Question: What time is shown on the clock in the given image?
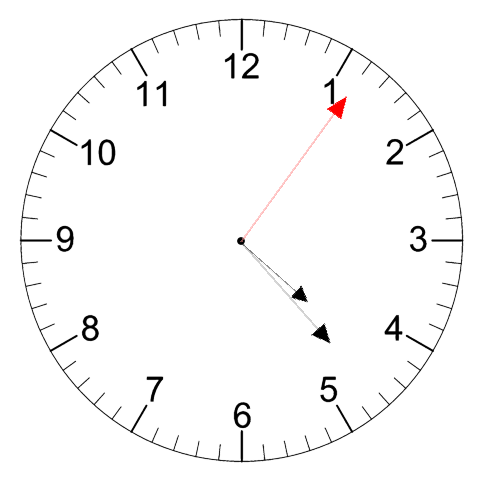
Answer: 04:23:06